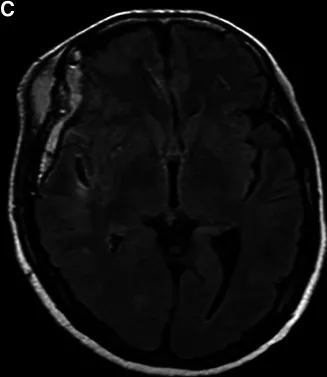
(D) MRI-FLAIR image taken eight months after discharge. The FLAIR hyperintense lesion disappeared.
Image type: radiology (mri)